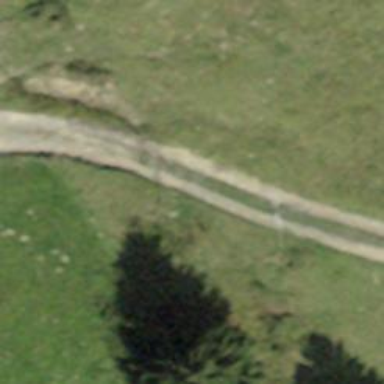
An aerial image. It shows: Track road with grade4 tracktype.